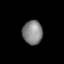
Tissue: lung
Cell type: Fibroblasts
Senescence score: 0.5978
Nuclear area (px): 466
Mean DAPI intensity: 132.659